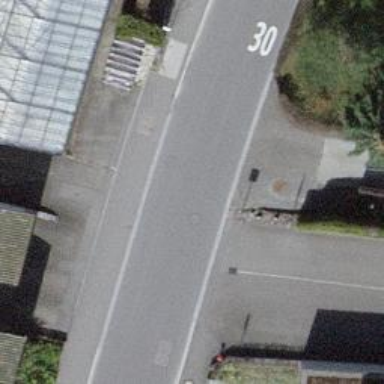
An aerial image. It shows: Residential road with asphalt surface and sidewalk on the left side.